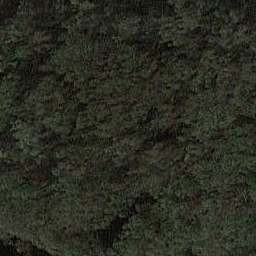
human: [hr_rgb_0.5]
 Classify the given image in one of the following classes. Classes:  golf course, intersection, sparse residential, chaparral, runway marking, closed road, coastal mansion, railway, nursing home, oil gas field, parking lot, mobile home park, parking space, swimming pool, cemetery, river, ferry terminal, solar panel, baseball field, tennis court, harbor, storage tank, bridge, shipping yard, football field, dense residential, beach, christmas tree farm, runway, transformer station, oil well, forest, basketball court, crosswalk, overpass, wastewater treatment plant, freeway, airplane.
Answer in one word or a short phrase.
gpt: forest